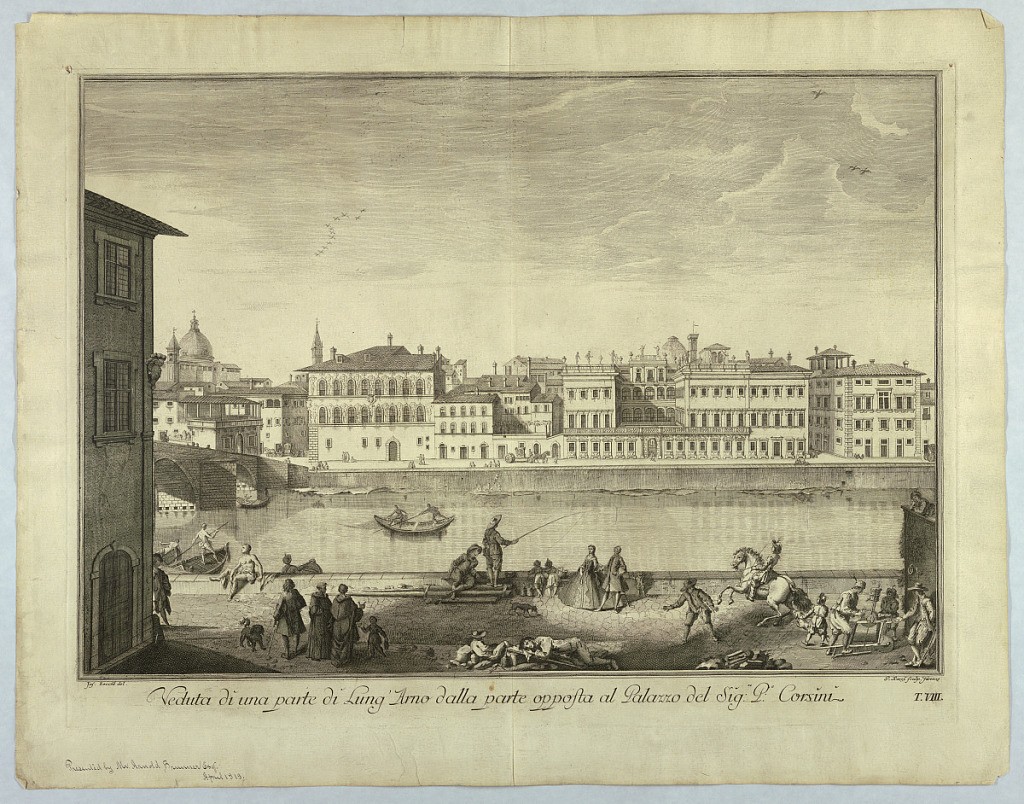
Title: View of Florence, Plate from "Scelta di XXIV Vedute delle principali contrade, piazze, chiese, e palazzi della Città di Firenze"
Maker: Giuseppe Zocchi, Italian, 1711 or 1717 - 1767
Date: ca. 1743
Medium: Etching on paper
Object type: Print
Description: Plate from "Scelta di XXIV Vedute delle principali contrade, piazze, chiese, e palazzi della Città di Firenze"